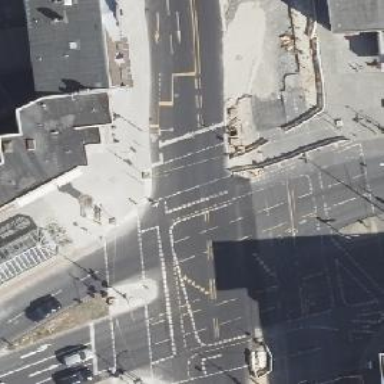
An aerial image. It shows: Road crossing with traffic signals.